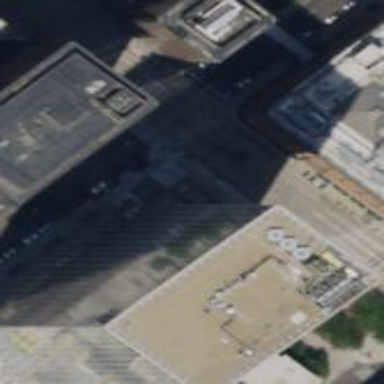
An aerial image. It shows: Part of building.